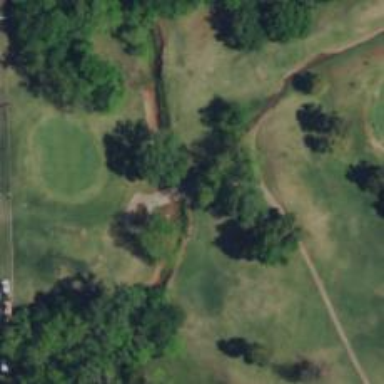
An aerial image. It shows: Path bridge over golf cartpath.